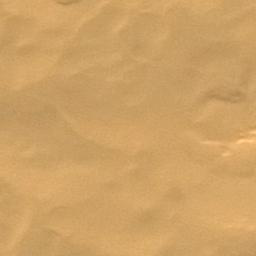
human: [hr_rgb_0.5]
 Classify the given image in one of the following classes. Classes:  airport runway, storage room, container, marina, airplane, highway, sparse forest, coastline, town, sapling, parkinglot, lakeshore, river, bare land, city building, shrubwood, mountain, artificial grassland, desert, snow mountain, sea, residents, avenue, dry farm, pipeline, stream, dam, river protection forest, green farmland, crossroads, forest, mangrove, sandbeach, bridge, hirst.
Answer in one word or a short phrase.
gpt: desert